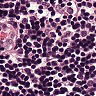
Metastatic tissue present: no